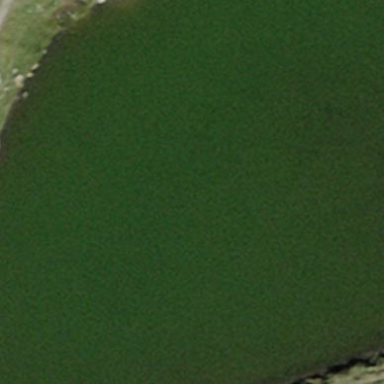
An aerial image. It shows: Serene lake surrounded by nature.